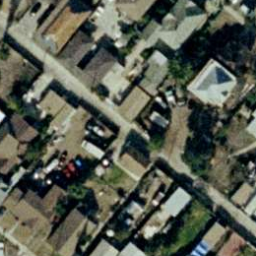
Label: residential